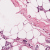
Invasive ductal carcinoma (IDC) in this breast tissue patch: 0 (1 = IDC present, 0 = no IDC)